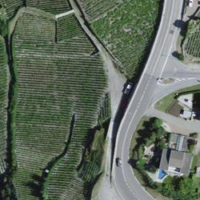
EUNIS habitat code: 40
Species observed at this site:
Garrulus glandarius